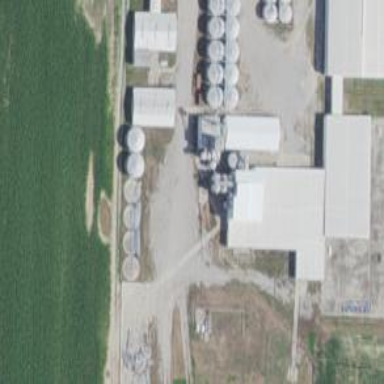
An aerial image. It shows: Silo.